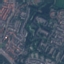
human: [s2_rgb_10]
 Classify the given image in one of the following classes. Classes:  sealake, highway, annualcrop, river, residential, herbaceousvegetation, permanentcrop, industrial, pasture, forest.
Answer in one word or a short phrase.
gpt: Residential